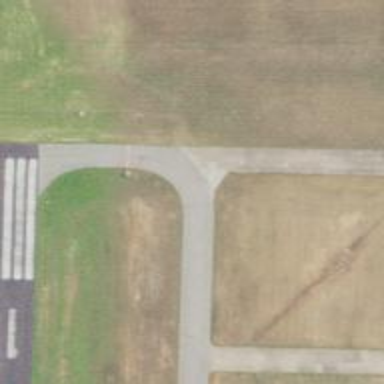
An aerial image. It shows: Image of taxiway at airport.